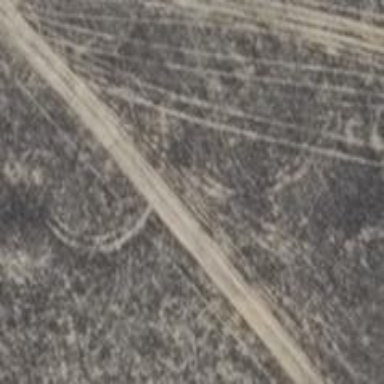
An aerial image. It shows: Sandy track with grade 4 tracktype.